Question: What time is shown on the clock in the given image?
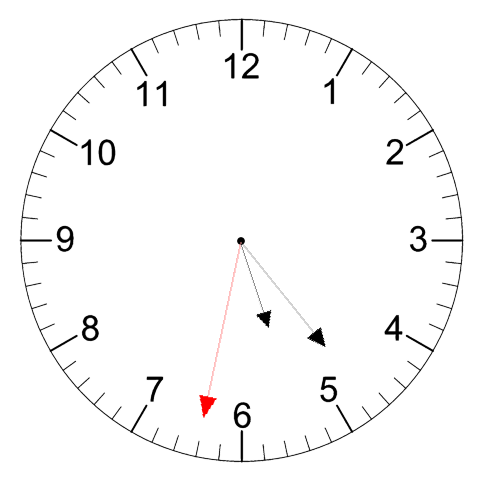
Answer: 05:23:32